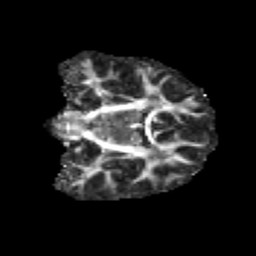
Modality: FA
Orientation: coronal
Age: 9
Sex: male
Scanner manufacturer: siemens
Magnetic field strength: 3 T
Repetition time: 3.8 s
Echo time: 0.07 s